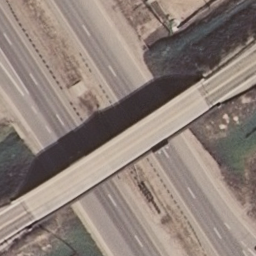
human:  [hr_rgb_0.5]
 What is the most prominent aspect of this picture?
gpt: overpass